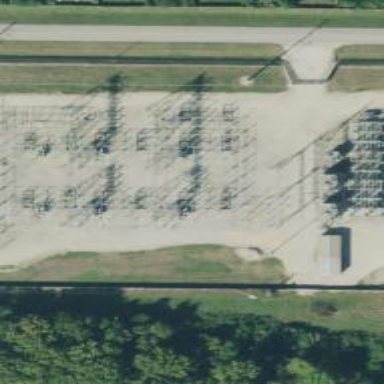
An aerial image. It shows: Switch used for power control.